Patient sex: F
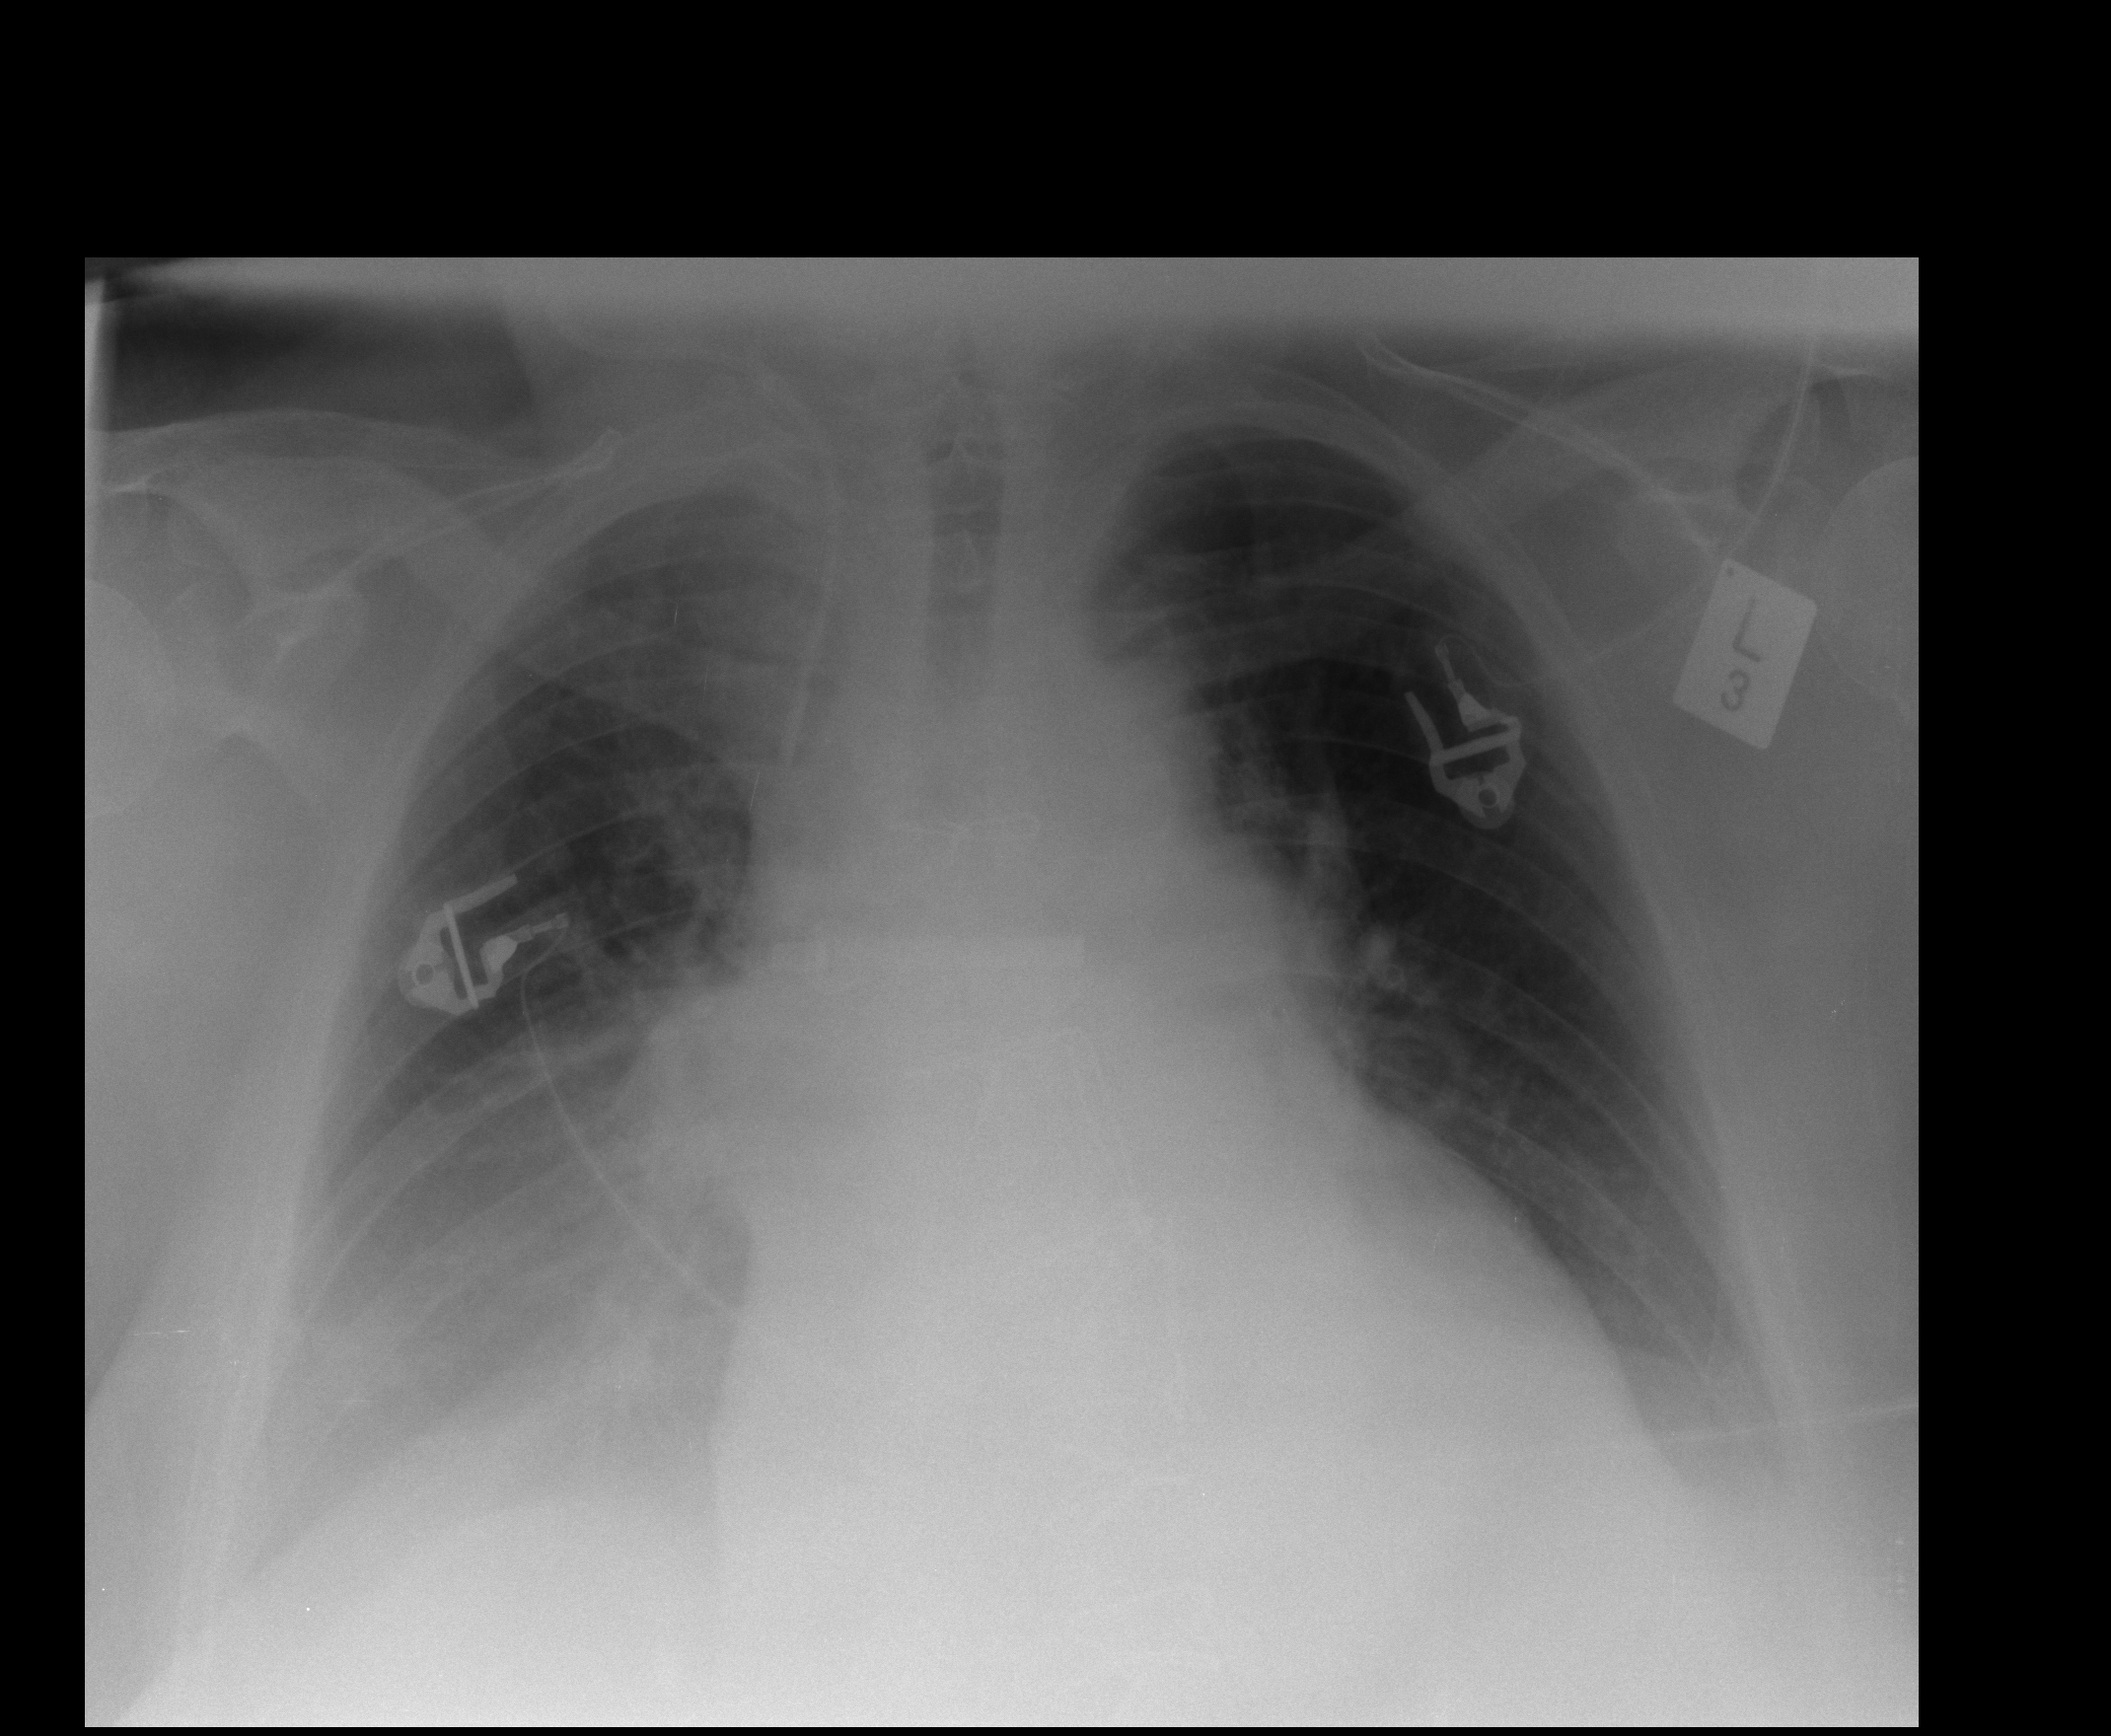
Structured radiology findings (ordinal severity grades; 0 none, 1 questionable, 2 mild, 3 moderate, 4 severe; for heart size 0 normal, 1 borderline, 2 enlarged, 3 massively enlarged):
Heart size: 2
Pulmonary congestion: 2
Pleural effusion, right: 2
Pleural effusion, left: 2
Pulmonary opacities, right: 0
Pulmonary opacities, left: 0
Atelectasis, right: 3
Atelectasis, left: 0